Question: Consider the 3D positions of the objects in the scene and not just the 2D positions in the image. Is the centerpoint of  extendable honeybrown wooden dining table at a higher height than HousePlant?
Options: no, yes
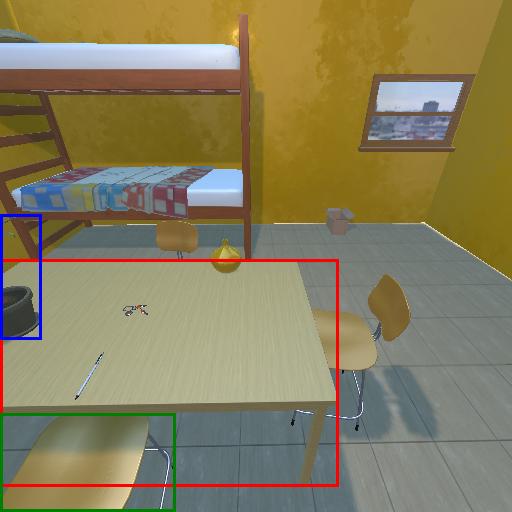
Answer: no